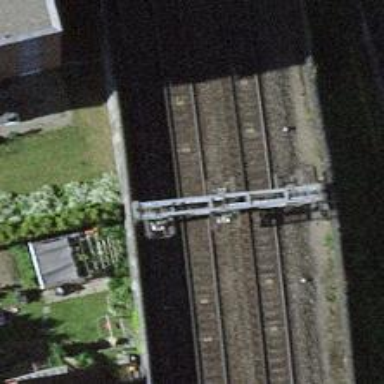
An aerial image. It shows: Railway signal.